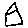
Label: house